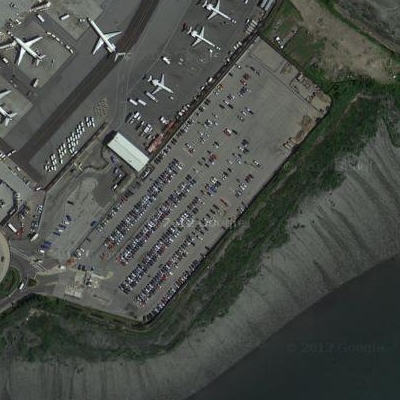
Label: gParking